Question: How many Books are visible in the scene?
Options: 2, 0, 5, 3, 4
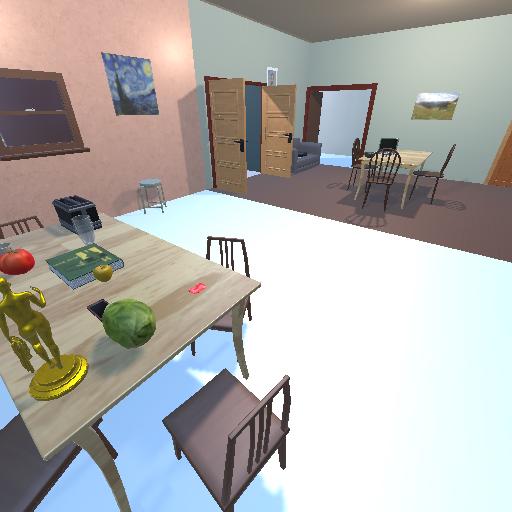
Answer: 2